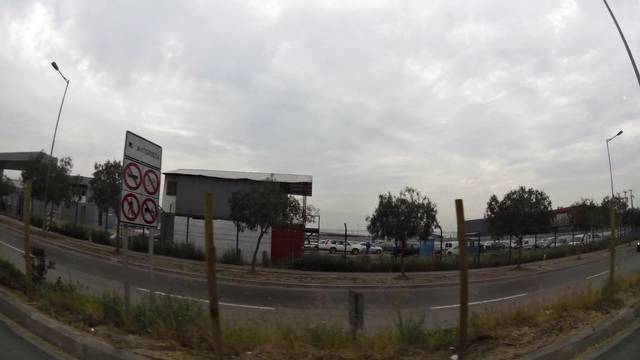
Region: Chile
Coordinates: -33.428, -70.784